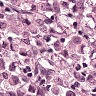
Metastatic tissue present: yes